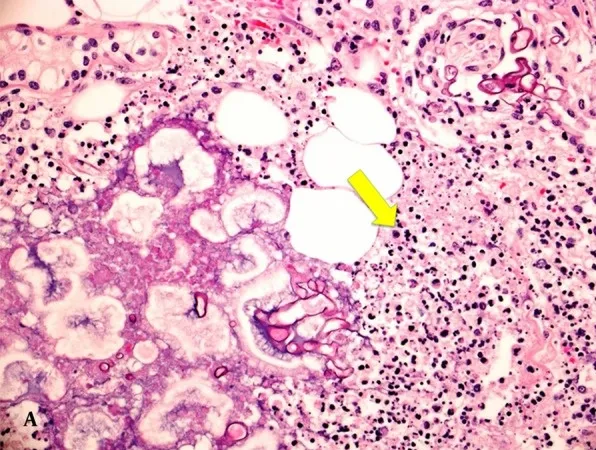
A) Extensive fat necrosis from soft tissue of forearm with neutrophilic infiltrate and several irregular broad fungal hyphae.
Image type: pathology (h&e)